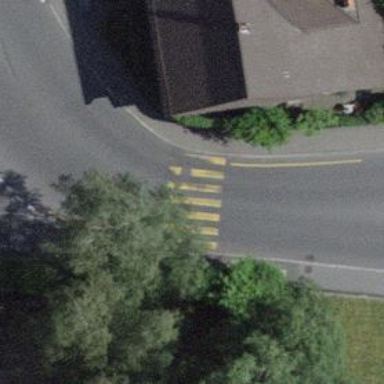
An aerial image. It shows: Kerb barrier.